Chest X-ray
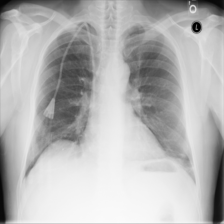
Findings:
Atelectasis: negative
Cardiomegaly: negative
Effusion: negative
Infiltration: negative
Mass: negative
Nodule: negative
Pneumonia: negative
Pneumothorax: negative
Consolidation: negative
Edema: negative
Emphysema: negative
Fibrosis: negative
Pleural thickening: negative
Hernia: negative